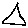
Label: triangle